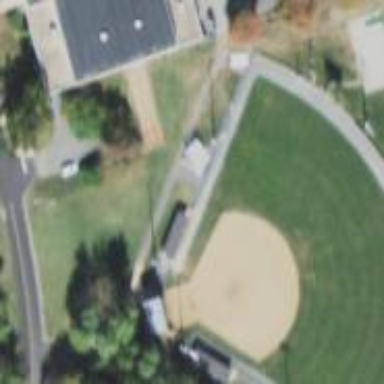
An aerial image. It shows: Softball pitch for leisure sports.